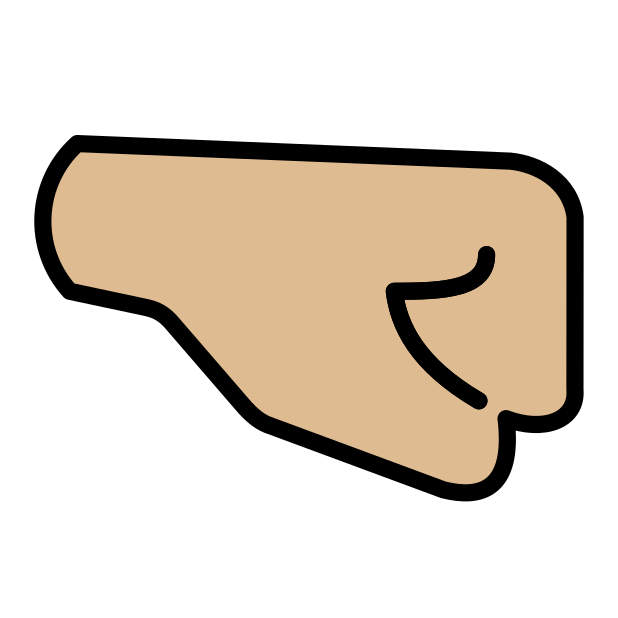
right-facing fist: medium-light skin tone